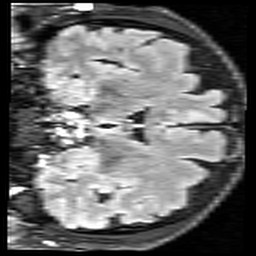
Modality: FLAIR
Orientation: coronal
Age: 67
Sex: male
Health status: healthy
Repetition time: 12 s
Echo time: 0.095 s